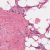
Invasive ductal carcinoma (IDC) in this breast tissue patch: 0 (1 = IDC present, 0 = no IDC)